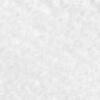
Label: no_change